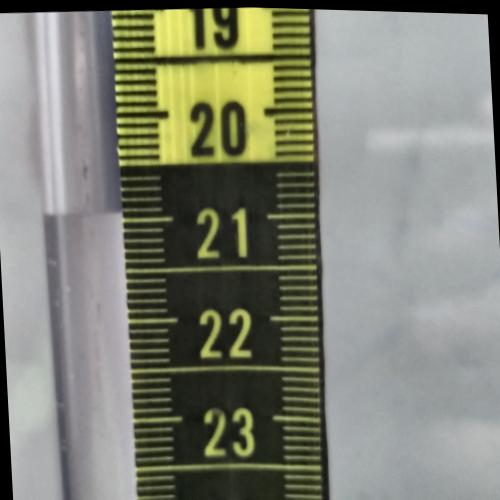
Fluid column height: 20.9 cm